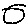
Label: circle